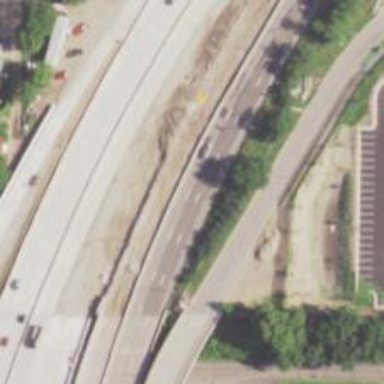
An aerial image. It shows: Motorway.